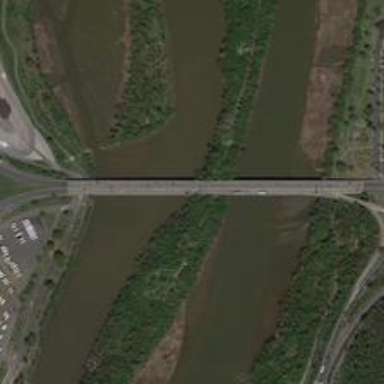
The around stadium and numnerous residential buildings are seperated by this river while the bridge across the river makes them connected .